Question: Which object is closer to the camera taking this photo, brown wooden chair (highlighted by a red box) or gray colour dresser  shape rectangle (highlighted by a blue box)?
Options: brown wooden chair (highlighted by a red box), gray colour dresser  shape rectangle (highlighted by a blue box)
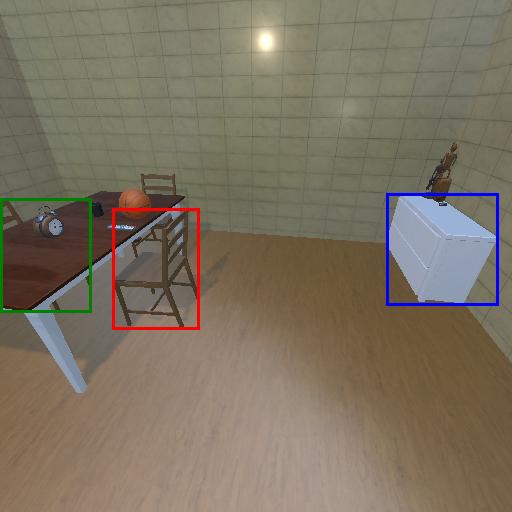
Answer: brown wooden chair (highlighted by a red box)